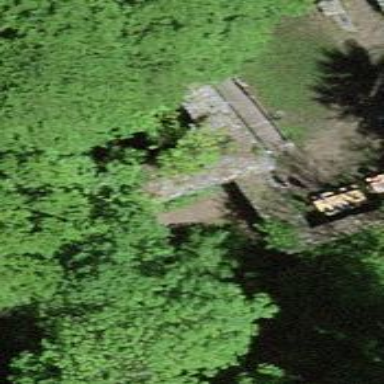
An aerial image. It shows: Defensive tower building.